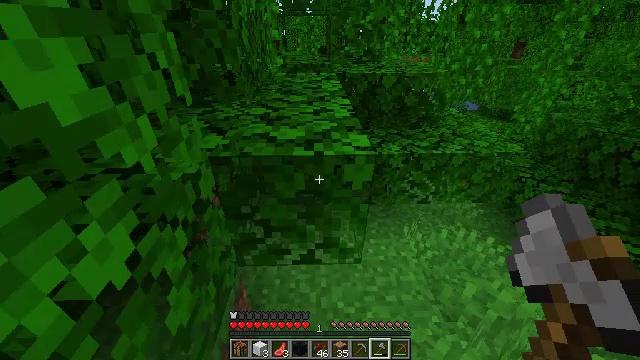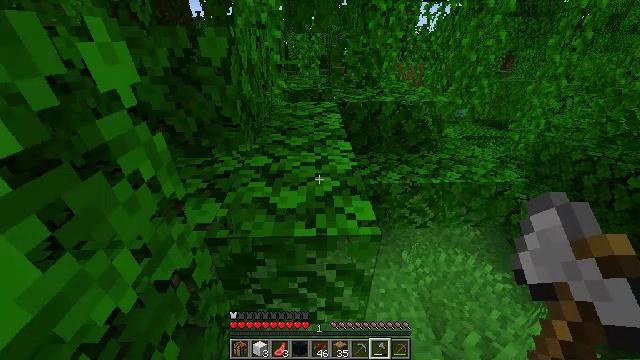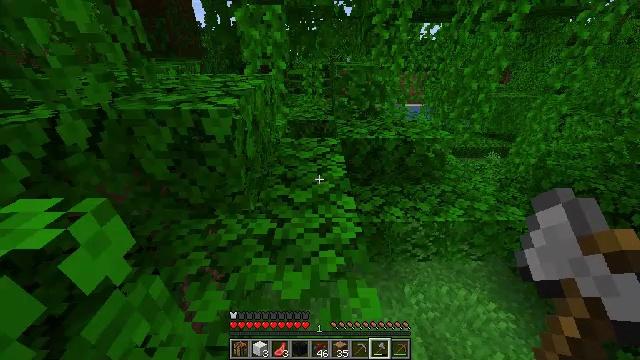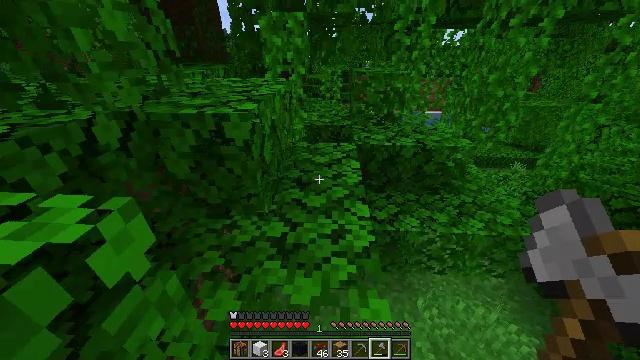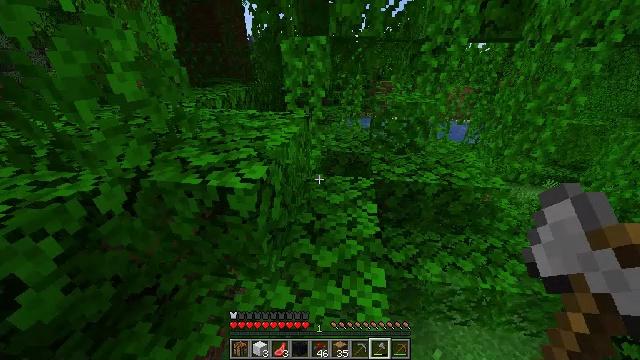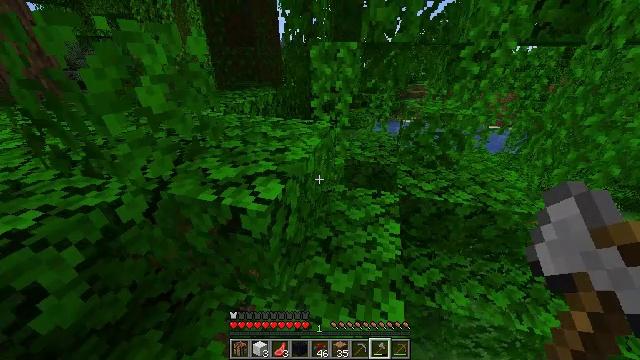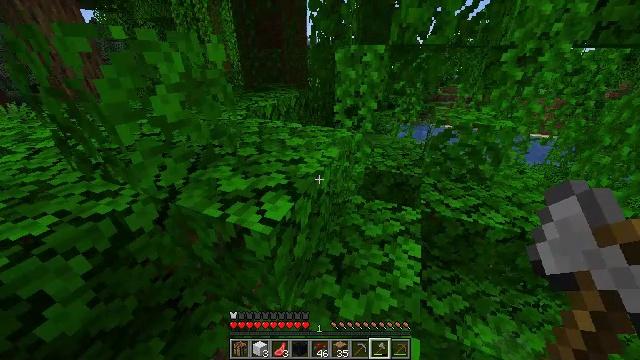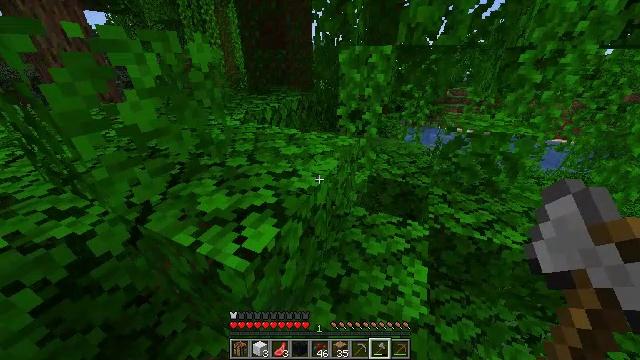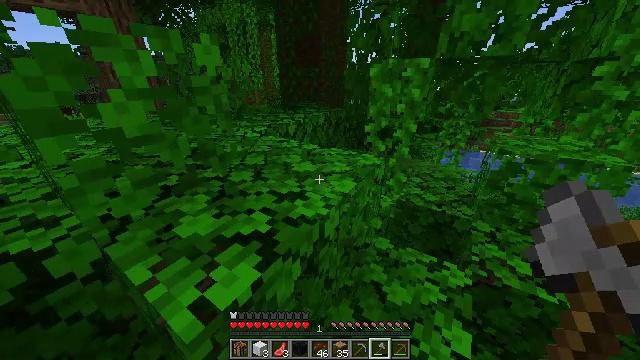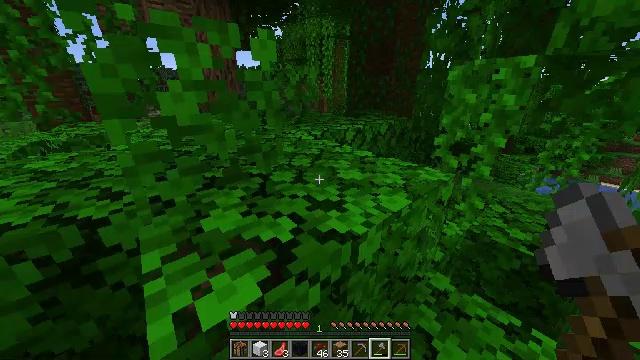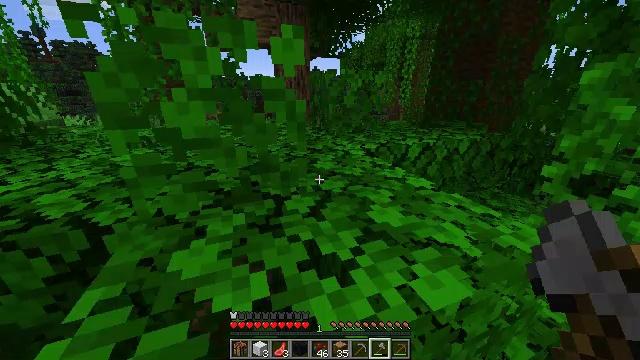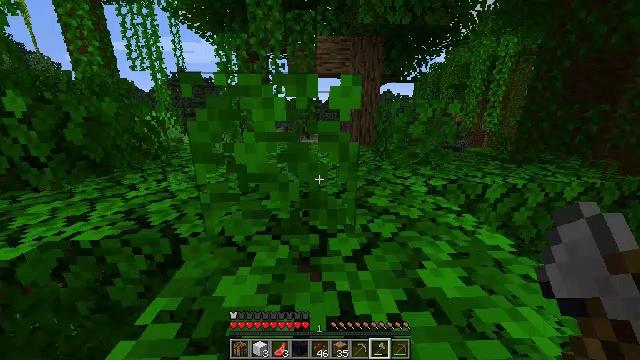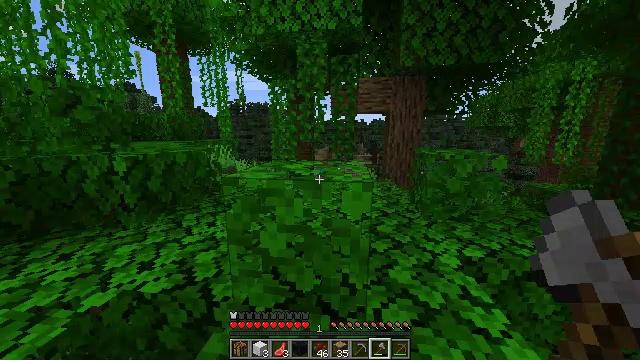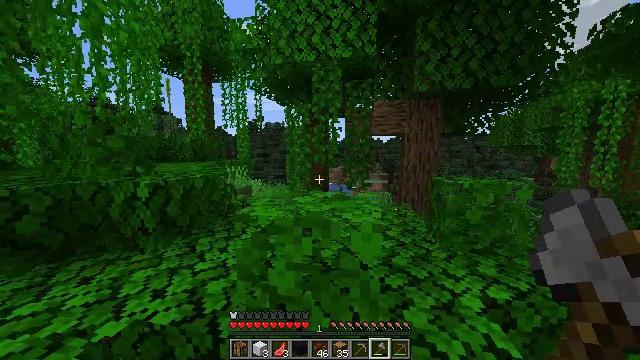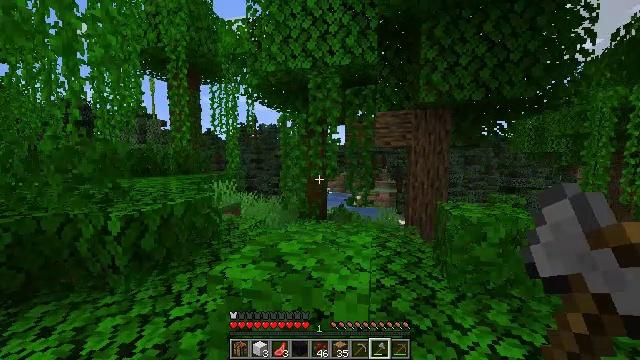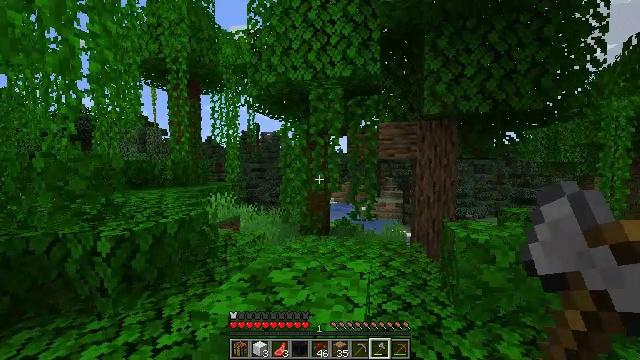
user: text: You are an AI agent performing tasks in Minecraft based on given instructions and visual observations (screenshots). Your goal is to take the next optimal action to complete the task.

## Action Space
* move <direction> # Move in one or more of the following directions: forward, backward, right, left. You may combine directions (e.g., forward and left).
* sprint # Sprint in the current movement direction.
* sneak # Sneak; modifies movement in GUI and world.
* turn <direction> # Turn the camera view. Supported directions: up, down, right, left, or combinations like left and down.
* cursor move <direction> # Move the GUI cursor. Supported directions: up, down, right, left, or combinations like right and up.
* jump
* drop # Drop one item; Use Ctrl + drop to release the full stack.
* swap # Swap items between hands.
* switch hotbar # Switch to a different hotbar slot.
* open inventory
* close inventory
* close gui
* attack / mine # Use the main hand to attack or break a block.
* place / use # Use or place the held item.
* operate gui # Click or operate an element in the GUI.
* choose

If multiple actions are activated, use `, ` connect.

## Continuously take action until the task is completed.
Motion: motion action
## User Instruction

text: Gather jungle leaves from the tree.
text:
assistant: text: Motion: move forward, jump
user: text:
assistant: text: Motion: move forward, jump
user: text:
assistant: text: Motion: move forward, turn left and up, jump
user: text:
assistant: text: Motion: move forward, turn left, jump
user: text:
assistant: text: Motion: move forward, turn left, jump
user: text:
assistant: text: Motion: move forward, turn left, jump
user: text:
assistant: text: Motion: move forward, turn left
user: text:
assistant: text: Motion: move forward, turn left and up
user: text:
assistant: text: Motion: move forward, turn left and up
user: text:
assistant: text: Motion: move forward, turn left and up
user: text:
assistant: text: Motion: move forward, turn left and up, jump
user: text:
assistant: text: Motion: move forward, turn left and up, jump
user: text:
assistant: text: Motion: move forward, turn left and up, jump
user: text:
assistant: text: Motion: move forward, turn up, jump
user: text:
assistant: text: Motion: move forward, turn up, jump
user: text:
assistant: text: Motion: move forward, jump
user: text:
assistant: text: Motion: move forward, turn left and up
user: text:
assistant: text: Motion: move forward, turn left and up
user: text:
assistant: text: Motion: move forward, turn left and up
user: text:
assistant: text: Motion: move forward, turn left, jump
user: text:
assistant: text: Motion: move forward, jump
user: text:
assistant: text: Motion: move forward
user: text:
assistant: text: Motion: move forward
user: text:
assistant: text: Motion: move forward
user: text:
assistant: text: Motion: move forward
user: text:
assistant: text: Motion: move forward
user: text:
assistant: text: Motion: turn left and down
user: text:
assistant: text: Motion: turn left and down
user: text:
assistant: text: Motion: turn left and down
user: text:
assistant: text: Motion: turn left and down